Question: in my breakout style game (Java & AndEngine), I have to find which side of brick that collision with ball. In other words, I want to bounce the ball according to its collision surface. If my ball collisions with brick's top or bottom; I will bounce it with 'rotation = 180-rotation;' , else, with 'rotation = 360-rotation;'

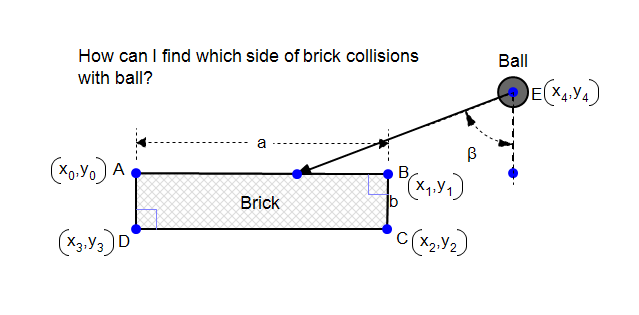
Answer: well, here's one solution:
when the collision occurs you could measure the distance between each of the four corners and the center of the ball.
The colliding edge is between the two corners with the smallest distance to the ball.